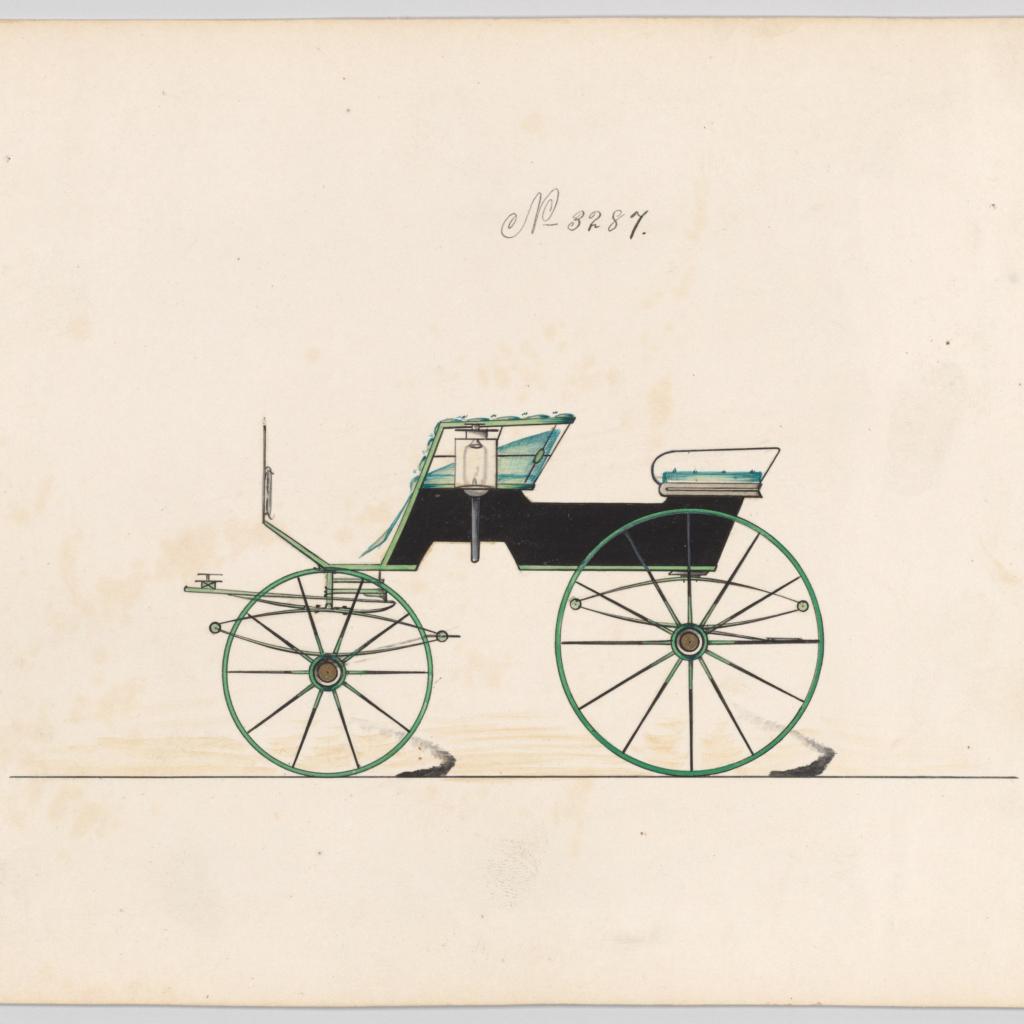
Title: Design for T-Cart, no. 3287
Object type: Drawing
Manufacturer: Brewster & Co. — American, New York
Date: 1876
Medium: Pen and black ink, watercolor and gouache
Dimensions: Sheet: 6 1/2 × 9 3/8 in. (16.5 × 23.8 cm)
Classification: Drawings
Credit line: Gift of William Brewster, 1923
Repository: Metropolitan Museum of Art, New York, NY